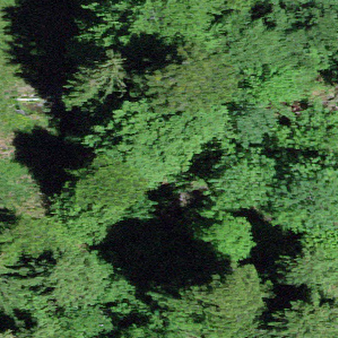
Label: other